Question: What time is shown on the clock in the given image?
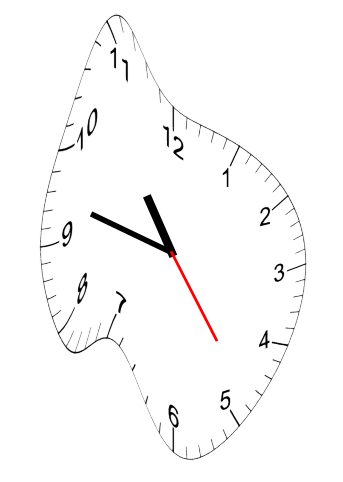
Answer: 10:47:24